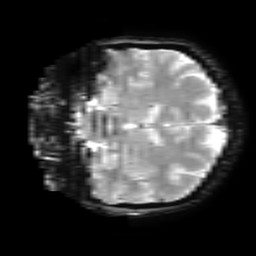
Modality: T2starw
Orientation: coronal
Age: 34
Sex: female
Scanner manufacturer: ge
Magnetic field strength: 3 T
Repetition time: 0.65 s
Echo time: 0.02 s